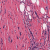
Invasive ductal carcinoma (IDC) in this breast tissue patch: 0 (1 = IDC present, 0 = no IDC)